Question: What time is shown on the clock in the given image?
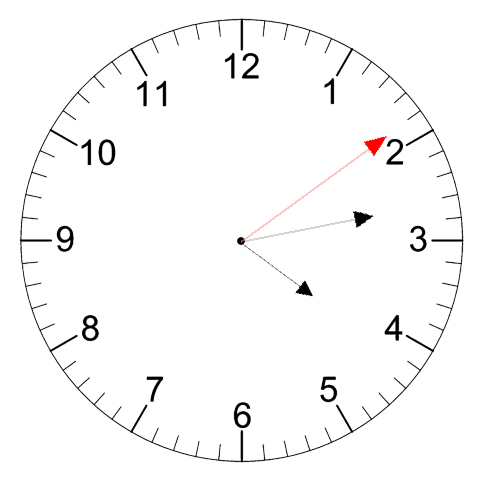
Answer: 04:13:09